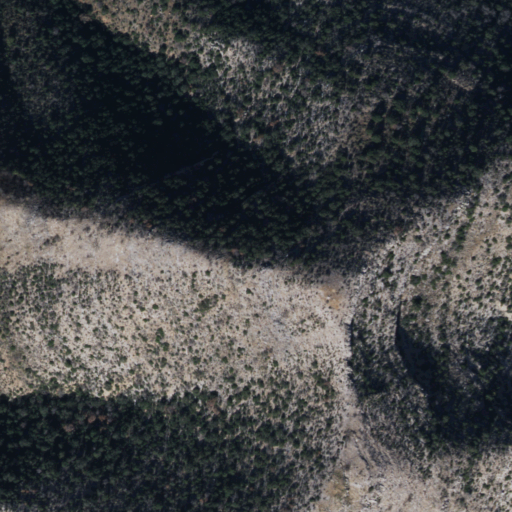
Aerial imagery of mountain in Arizona named Lime Peak containing evergreen forest and shrub